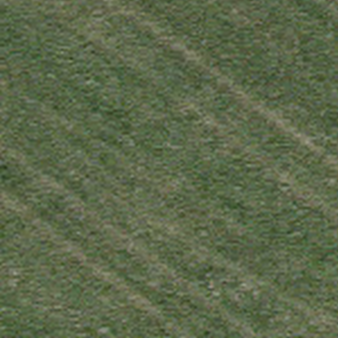
Label: other